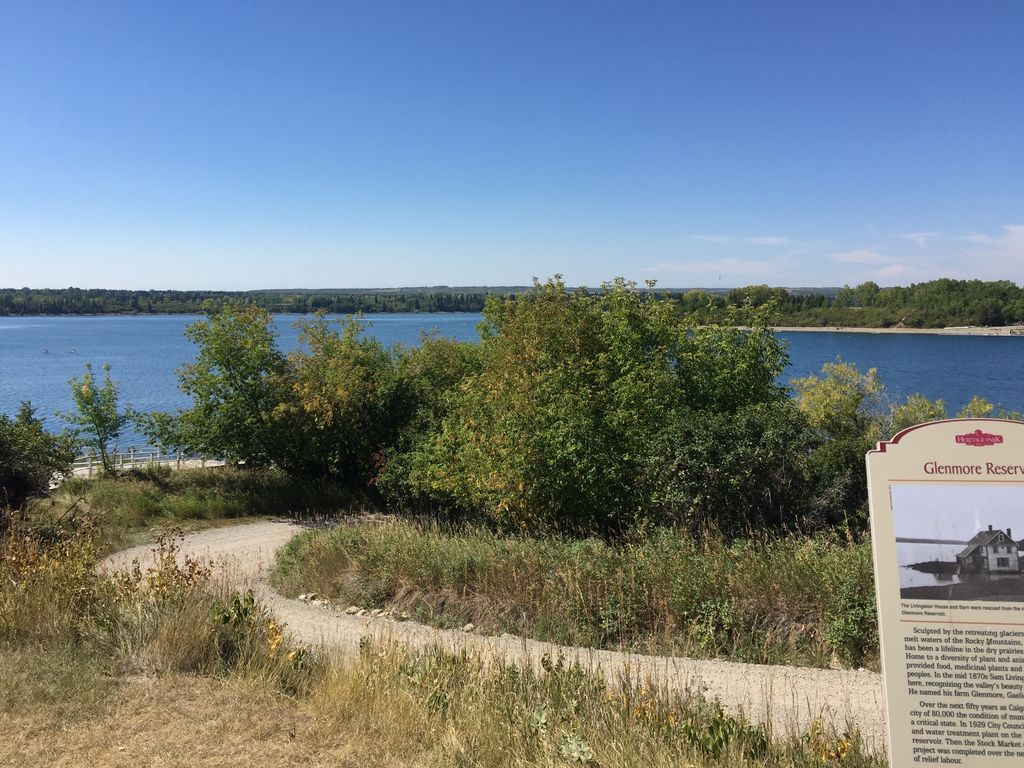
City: calgary